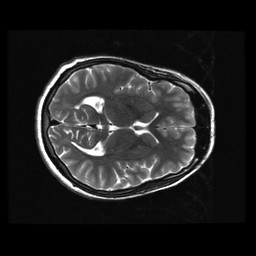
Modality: T2w
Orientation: axial
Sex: female
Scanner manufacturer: ge
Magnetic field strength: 3 T
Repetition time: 5 s
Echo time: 0.101 s